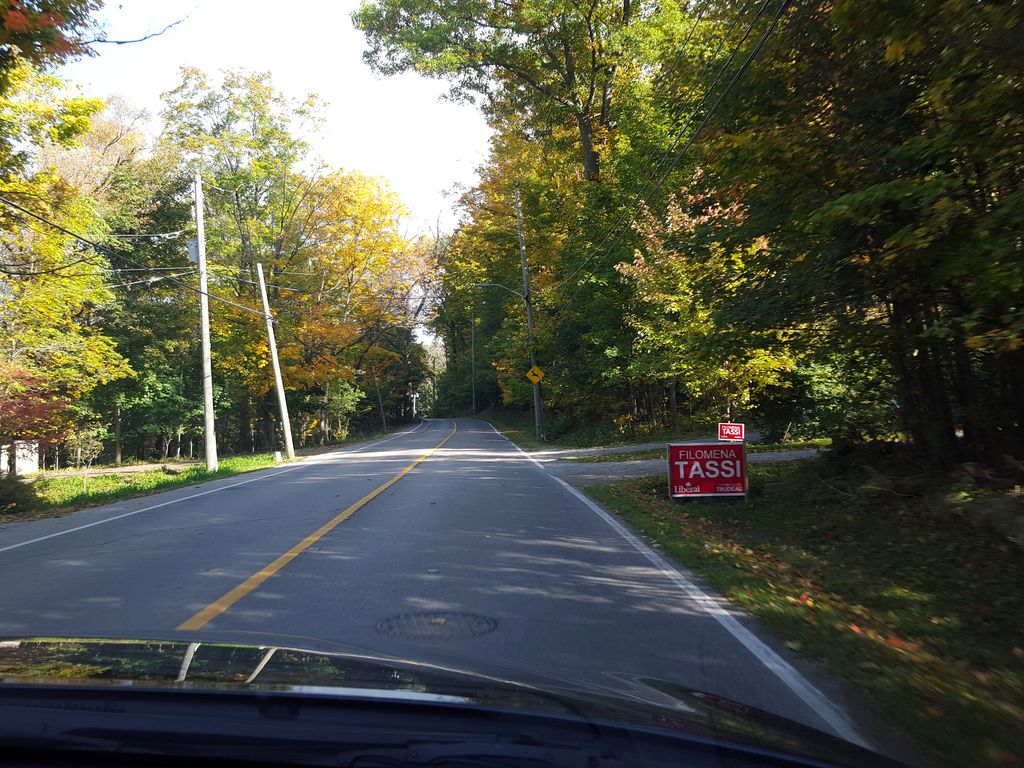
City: hamilton